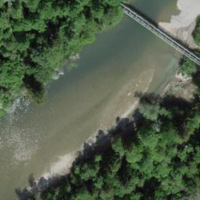
EUNIS habitat code: 15
Species observed at this site:
Equisetum hyemale
Lamium galeobdolon